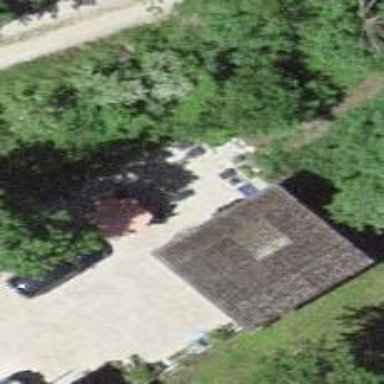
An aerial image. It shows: Garage.